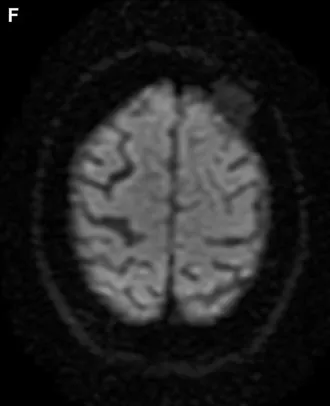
Brain magnetic resonance imaging (MRI):Rheumatoid meningitis. (F) Axial DWI sequence obtained 3 months following immunosuppressive therapy and demonstrating the resolution of previously documented findings.
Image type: radiology (mri)